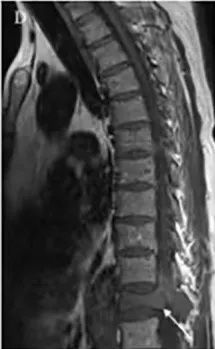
High signal on T2-weighted imaging.
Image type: radiology (mri)